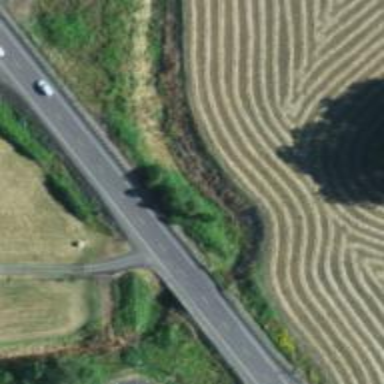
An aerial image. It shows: Asphalt road designated as trunk highway.